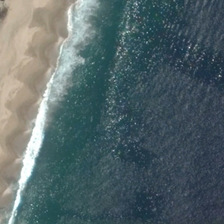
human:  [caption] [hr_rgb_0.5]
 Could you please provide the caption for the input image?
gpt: yellow beach is near a piece of green ocean with white waves .

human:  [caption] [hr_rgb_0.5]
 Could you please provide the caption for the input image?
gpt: yellow beach is near a piece of green ocean with white waves .

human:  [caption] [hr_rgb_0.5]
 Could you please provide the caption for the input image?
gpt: yellow beach is near a piece of green ocean with white waves .

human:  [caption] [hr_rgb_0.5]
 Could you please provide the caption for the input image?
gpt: yellow beach is near a piece of green ocean with white waves .

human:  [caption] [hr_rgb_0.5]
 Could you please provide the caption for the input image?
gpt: yellow beach is near a piece of green ocean with white waves .